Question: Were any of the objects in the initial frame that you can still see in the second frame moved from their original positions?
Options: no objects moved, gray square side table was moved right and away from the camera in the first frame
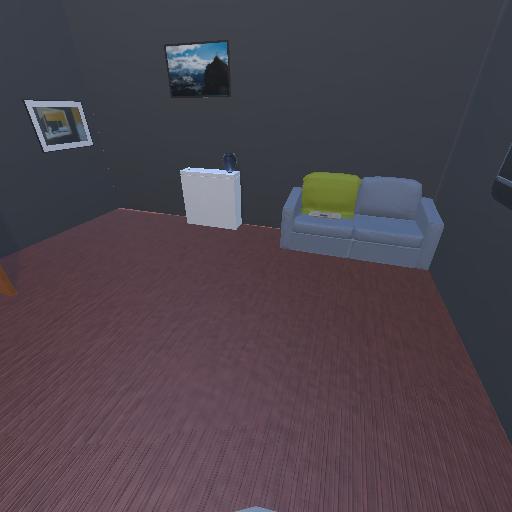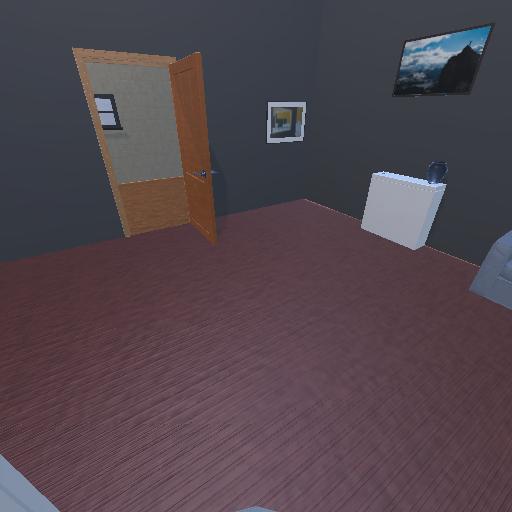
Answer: no objects moved